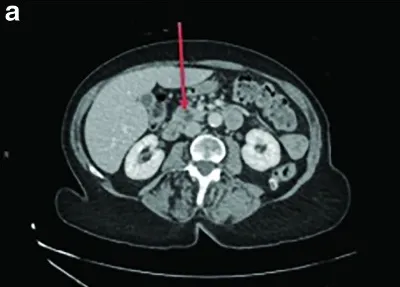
CT scan showing two cystic pancreatic lesions. Left panel (a) shows a 6 mm lesion in uncinate process (arrow).
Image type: radiology (ct)